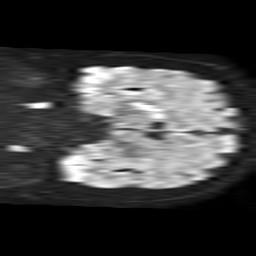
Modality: TRACE
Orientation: coronal
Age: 53
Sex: female
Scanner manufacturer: philips
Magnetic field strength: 1.5 T
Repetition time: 4.6 s
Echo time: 0.08631 s